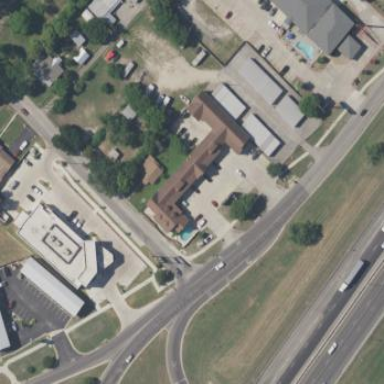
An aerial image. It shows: Building that is motel.